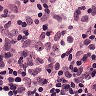
Metastatic tissue present: no